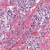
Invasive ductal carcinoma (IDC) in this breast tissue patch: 1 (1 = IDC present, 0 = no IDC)